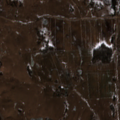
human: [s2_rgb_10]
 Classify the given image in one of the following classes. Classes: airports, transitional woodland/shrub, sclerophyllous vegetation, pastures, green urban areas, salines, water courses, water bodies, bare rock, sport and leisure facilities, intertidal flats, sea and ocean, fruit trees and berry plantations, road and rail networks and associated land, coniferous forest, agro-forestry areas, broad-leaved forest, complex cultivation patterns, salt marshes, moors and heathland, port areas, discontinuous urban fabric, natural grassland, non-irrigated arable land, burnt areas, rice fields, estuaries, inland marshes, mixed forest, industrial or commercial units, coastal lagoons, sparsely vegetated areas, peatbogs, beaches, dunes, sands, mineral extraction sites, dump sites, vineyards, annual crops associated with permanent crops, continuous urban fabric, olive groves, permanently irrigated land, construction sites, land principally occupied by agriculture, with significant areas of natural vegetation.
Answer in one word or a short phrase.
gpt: non-irrigated arable land, pastures, complex cultivation patterns